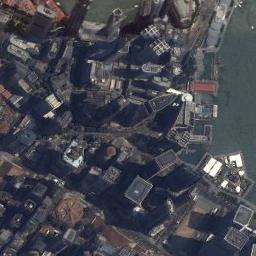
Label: commercial_area